Question:
Hi.
As you know, if there is already a Run configuration for a given
class with main type, Eclipse gives parenthesis and number at the
tail of the class name as in the attached image.
But even when there is no preexisting class with conflicting name,
why do I see it with paranthesized number at the end of (main type)
program name, like program(1), program(2)?
Do you have any explanation for this?
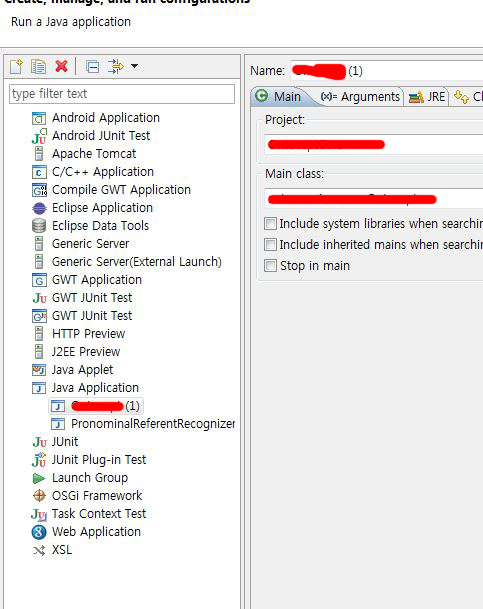
Answer: In the Launch Configurations window, there's a filter button in the toolbar (the "triple arrows" icon at the top of your screen shot). Clicking that drop-down allows to filter out (or not) various types of launches, including those that belong to closed or missing projects. If you un-check all of the filters you should be able to see the conflicting launch that's causing the name conflict.